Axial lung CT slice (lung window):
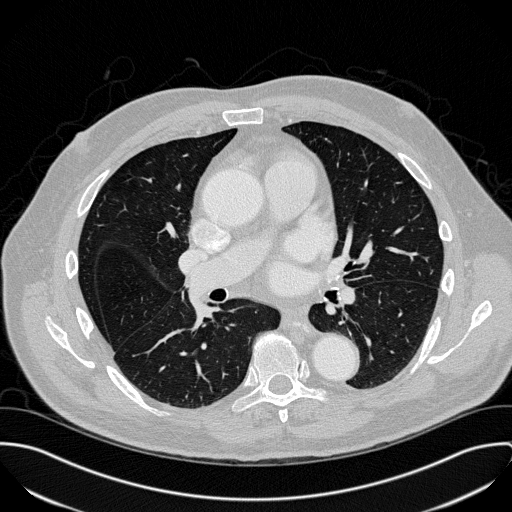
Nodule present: no